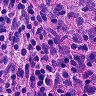
Metastatic tissue present: no